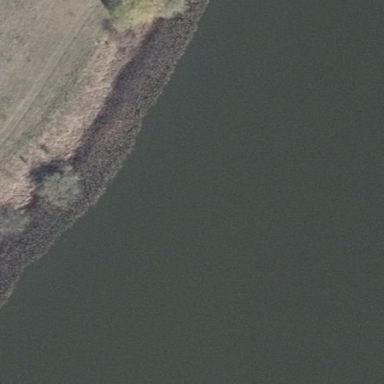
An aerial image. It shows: Reedbed in wetland area.